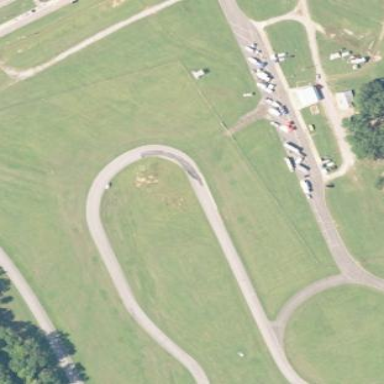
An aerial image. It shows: Paved raceway designed for motor sports.